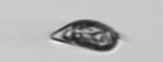
Label: Prorocentrum_triestinum